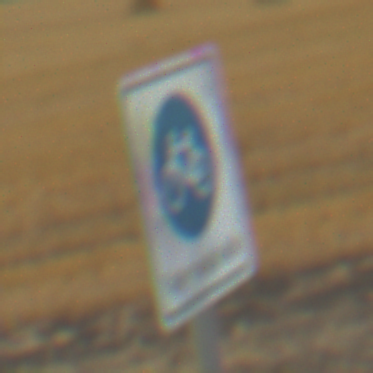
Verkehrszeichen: BeginnFahrradstrasse
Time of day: SunriseSunset
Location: Outdoor (RoadRail)
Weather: PartlyCloudy
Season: NotSpecified
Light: Natural